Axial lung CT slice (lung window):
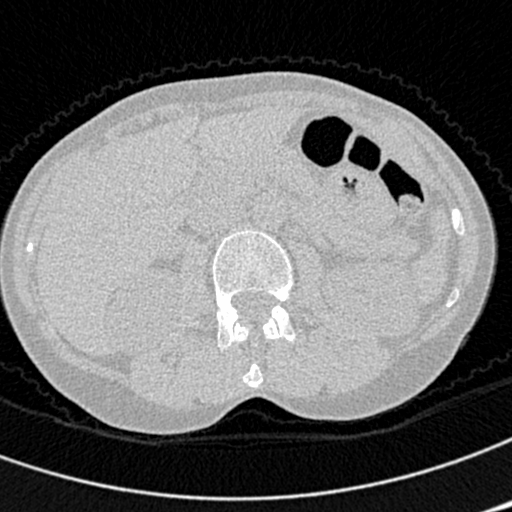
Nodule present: no